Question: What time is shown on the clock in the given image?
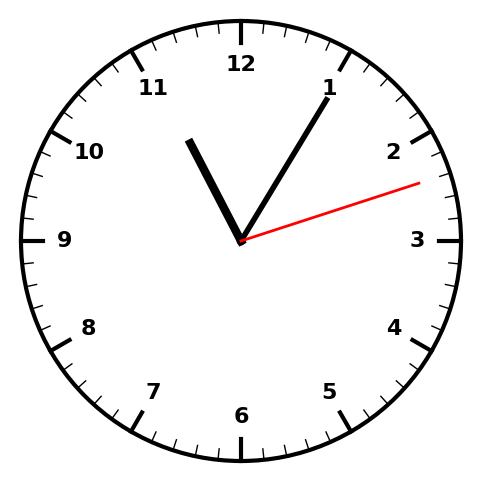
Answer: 11:05:12